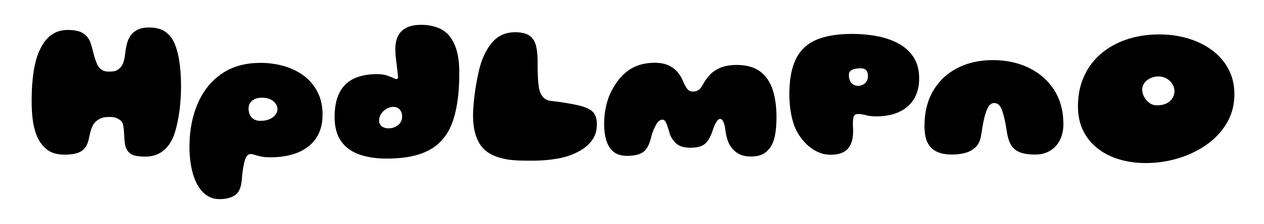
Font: Gluten_Black